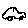
Label: car